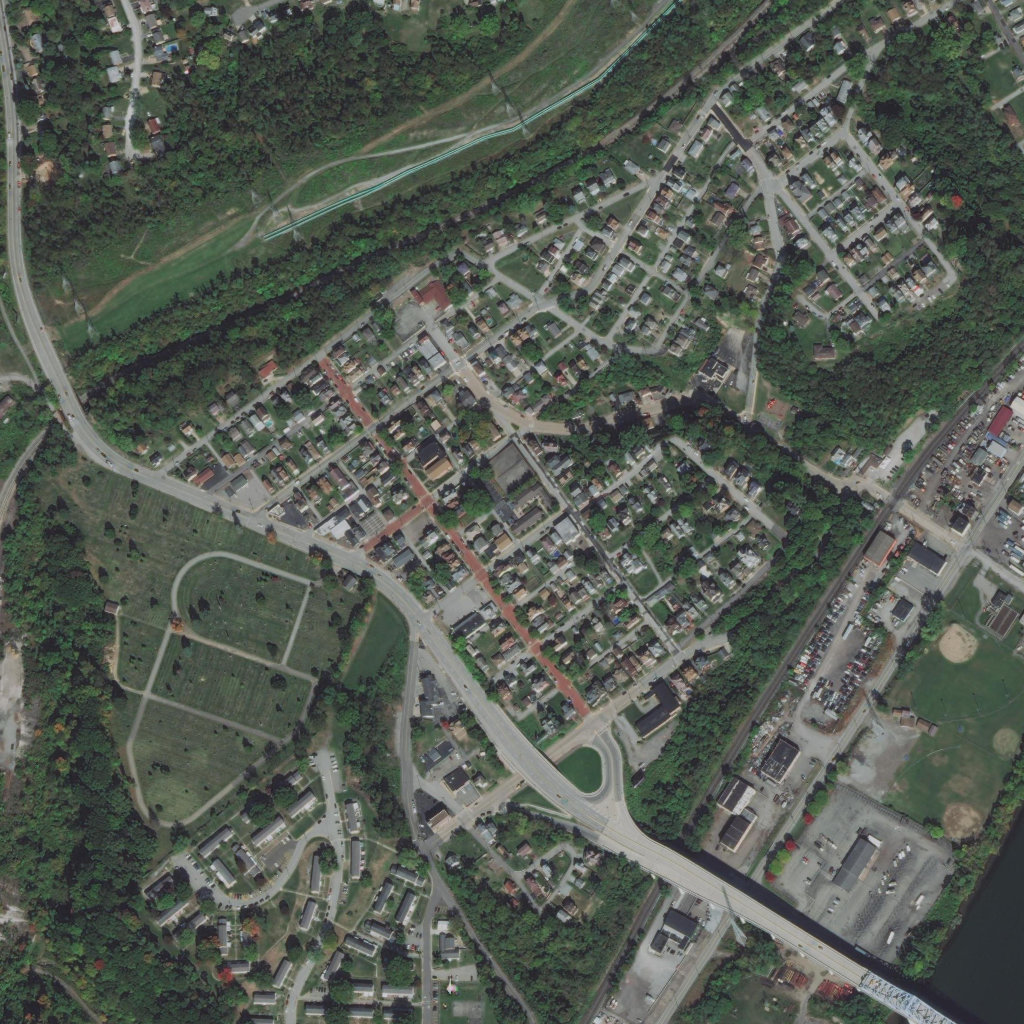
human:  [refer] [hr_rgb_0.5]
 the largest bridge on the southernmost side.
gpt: <box>[[49, 72, 54, 77, 0]]</box>